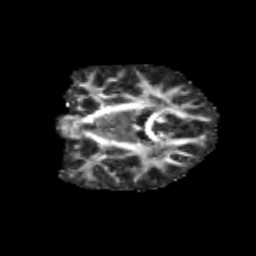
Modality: FA
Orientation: coronal
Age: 12
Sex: male
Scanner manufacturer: siemens
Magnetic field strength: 3 T
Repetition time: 3.8 s
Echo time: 0.07 s